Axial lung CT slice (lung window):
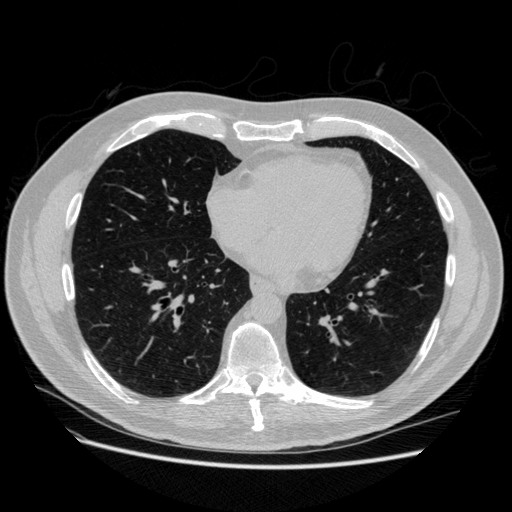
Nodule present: no